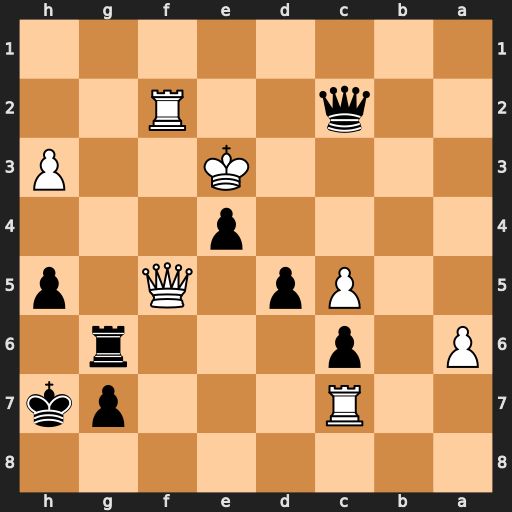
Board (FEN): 8/2R3pk/P1p3r1/2Pp1Q1p/4p3/4K2P/2q2R2/8
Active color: b
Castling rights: -
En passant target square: -
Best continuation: Qd3+ Kf4 Qg3#